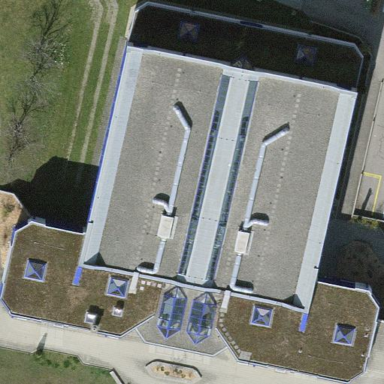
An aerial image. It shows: Sports center building.